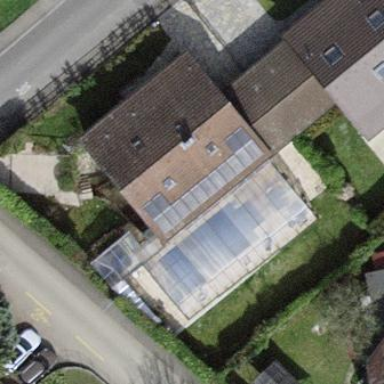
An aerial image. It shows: Garden enclosed by fence.